高一 · 组合几何学
（2021-七模拟）欧几里得是希腊论证几何学的集大成者, 在其所著的《几何原本》中命题 I.47:在直角三角形中以斜边为边的正方形面积等于以两直角边为边的正方形面积之和（两直角边的平方和等于斜边的平方）, 这其实就是大家熟知的勾股定理, 如图是《几何原本》中证明的图示,在 Rt $\triangle A B C$ 中, $A B=3, A C=4, B C=5$, 若在四边形 $A B D L$ 中任取一点, 则该点落在四边形 $B D L M$中的概率是 ( )

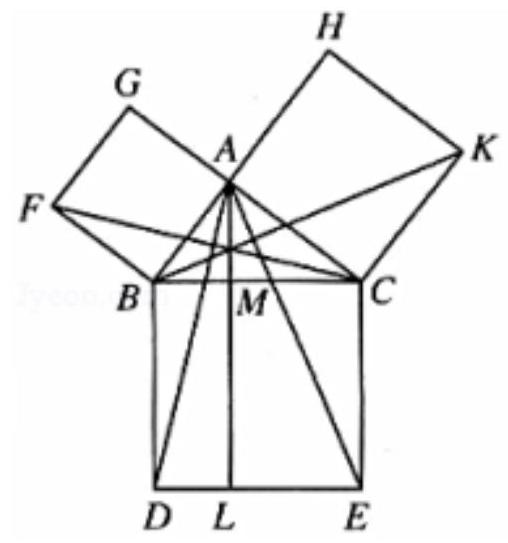
A. $\frac{5}{6}$
B. $\frac{25}{27}$
C. $\frac{25}{29}$
D. $\frac{25}{31}$
答案: D
解析: 解：由题意得: $A M=\frac{12}{5}, B M=\frac{9}{5}$,

故 $A L=5+\frac{12}{5}=\frac{37}{5}$,

故四边形 $A B D L$ 的面积 $S_{1}=\frac{\left(5+\frac{37}{5}\right) \times \frac{9}{5}}{2}=\frac{279}{25}$,

四边形 $B D L M$ 的面积 $S_{2}=5 \times \frac{9}{5}=9$,

设该点落在四边形 $B D M L$ 中为事件 $A$,

则 $P(A)=\frac{9}{\frac{279}{25}}=\frac{25}{31}$,

故选: D.